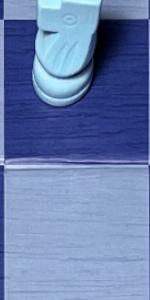
Label: Empty